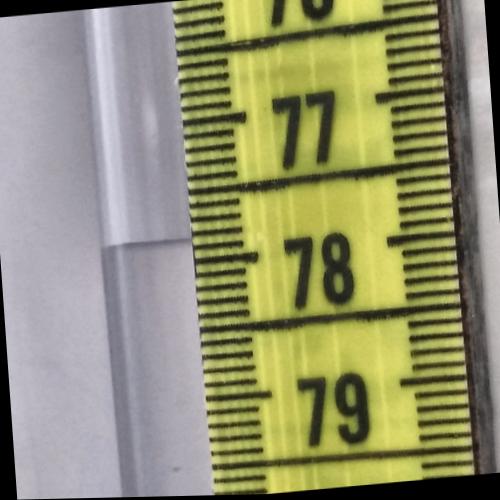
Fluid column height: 77.8 cm